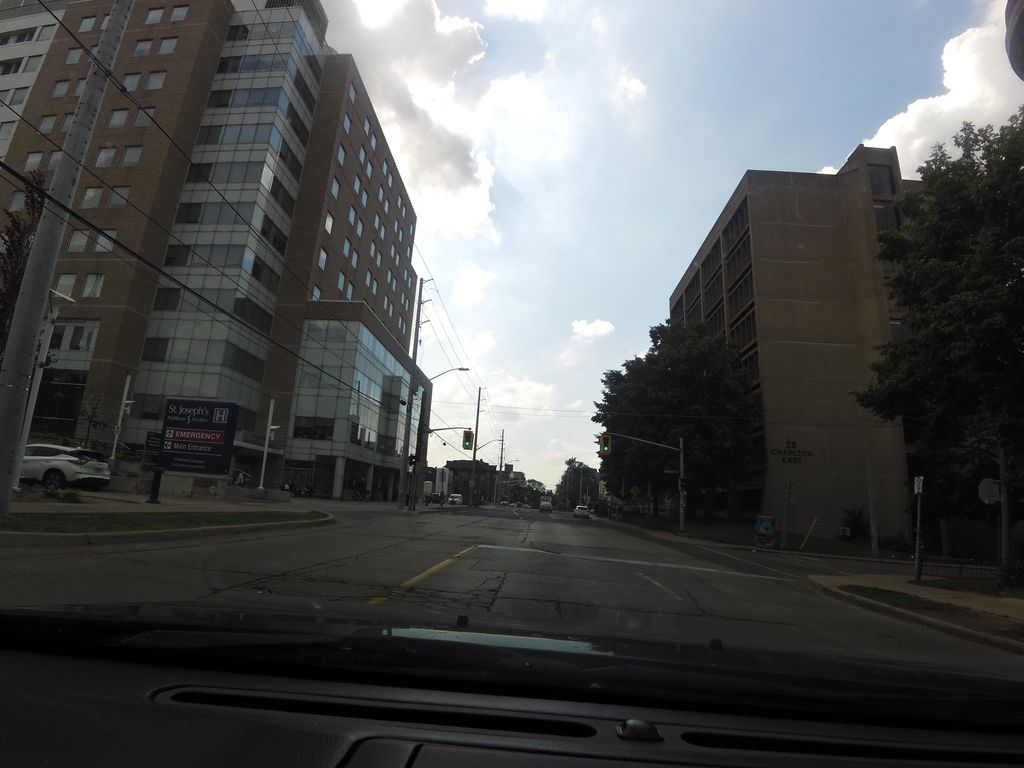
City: hamilton